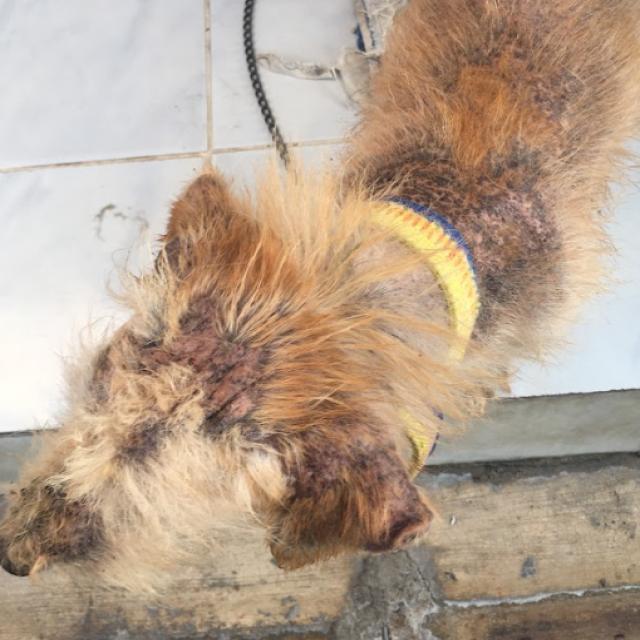
Canine demodicosis (Demodex mange) — caused by Demodex canis mites. Presents with alopecia, follicular papules, pustules, and comedones. Often localized on face and forelimbs.